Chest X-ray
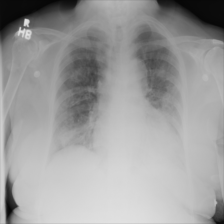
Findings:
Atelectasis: negative
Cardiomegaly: positive
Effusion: negative
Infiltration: negative
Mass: negative
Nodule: negative
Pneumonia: negative
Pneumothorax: negative
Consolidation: negative
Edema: negative
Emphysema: negative
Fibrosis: positive
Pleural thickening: negative
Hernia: negative